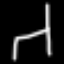
Label: chair